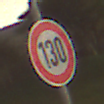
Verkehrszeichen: Geschwindigkeit130
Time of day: Night
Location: Outdoor (Suburban)
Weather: Clear
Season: NotSpecified
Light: Artificial